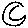
Label: moon